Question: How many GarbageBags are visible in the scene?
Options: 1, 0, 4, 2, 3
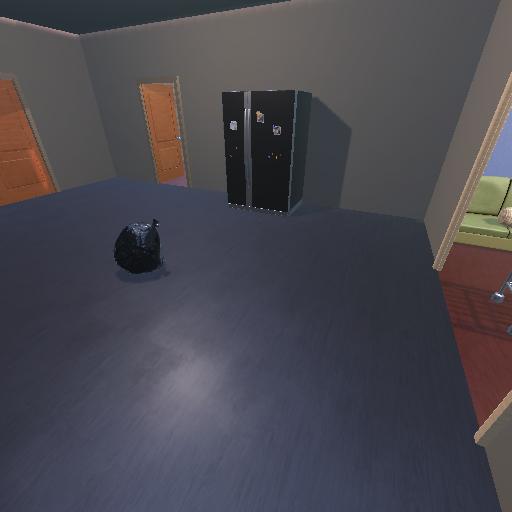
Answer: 1